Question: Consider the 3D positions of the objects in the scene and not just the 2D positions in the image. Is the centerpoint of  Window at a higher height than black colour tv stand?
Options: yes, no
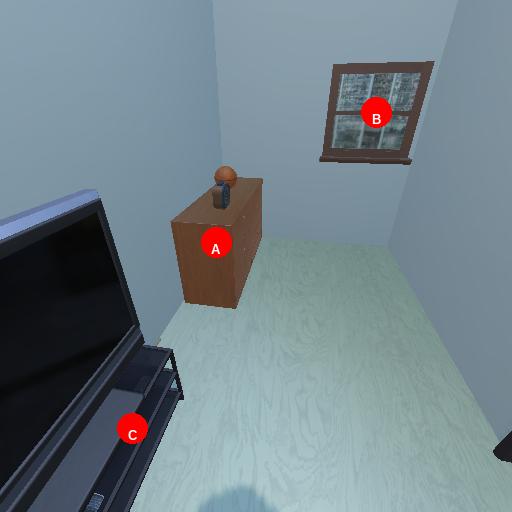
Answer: yes